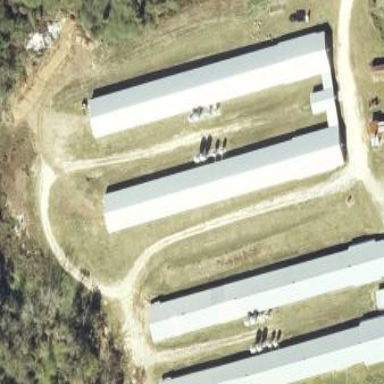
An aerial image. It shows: Feedlot in farmyard.